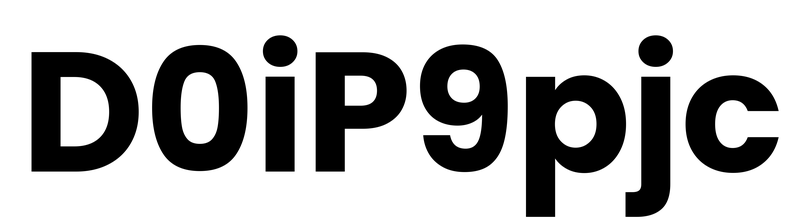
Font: Poppins-Bold